Question: how can I address this text from the code?
r.png
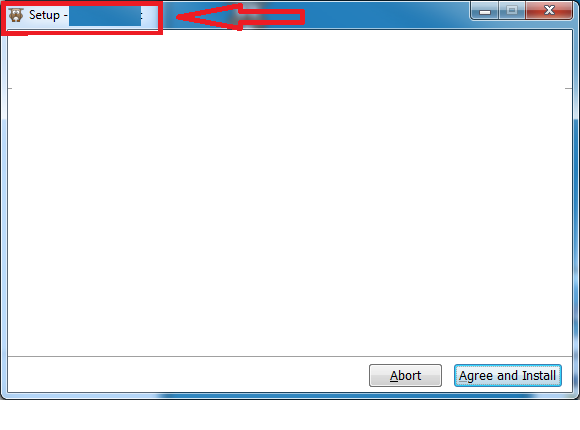
Answer: You can access it by the <URL>, e.g.:
'''
[Code]
procedure InitializeWizard;
begin
WizardForm.Caption := 'Hi, I''m the installer!';
end;
'''